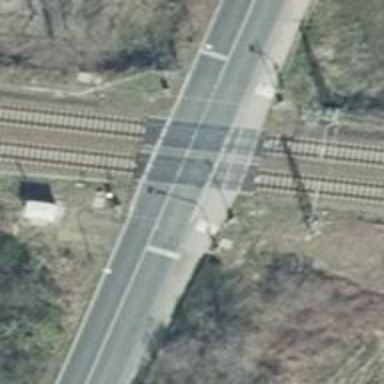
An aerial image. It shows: Level crossing along the railway.